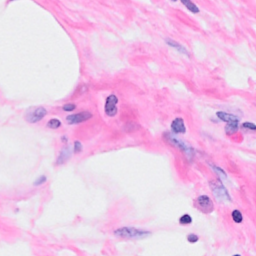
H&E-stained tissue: Breast